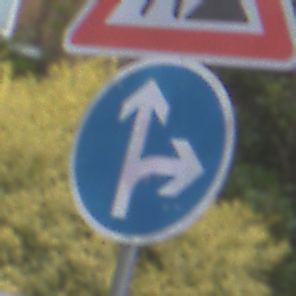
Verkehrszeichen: VorgeschriebeneFahrtrichtungGeradeausOderRechts
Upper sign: Arbeitsstelle
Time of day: MorningAfternoon
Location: Outdoor (Urban)
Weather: Overcast
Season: NotSpecified
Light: Natural